Aerial crown-view tile of a tropical tree (Barro Colorado Island, Panama), acquired 20240716:
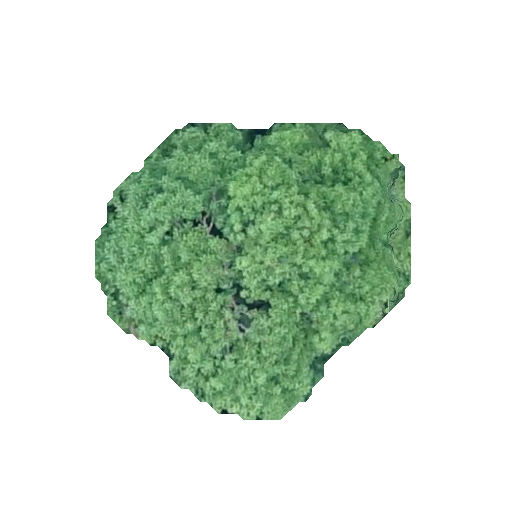
Species: Astronium graveolens
GBIF accepted scientific name: Astronium graveolens
Crown area: 109.018 m²